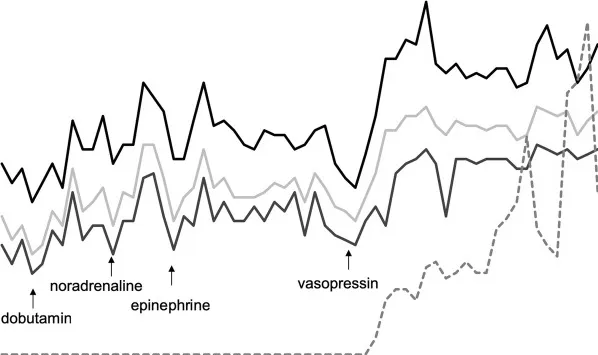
Blood pressure and diuresis during the first three days of life. This figure displays changes in blood pressure (systolic, diastolic and mean arterial pressure) as well as rate of diuresis in relation to the medication applied. See the immediate onset of diuresis after the initiation of vasopressin therapy.
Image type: pathology (gram)